Question: I want to be able to display my application in an iframe via a page tab on someone's profile, I have a local version of my application running with SSL (although it is a self assigned certificate), on 'https://localhost:443'.
When I set this url as the canvas url for the canvas page it works correctly, but as a page tab nothing is displayed. In fact upon inspecting the html where I believe the iframe should be there isn't even an iframe, and no actual request is being made to my application.
Does facebook make the request to the page tab url from their servers or something?? (as this would obviously mean you couldn't use a local version of your app). Or does it something to do with the markup my app is returning, as people on the net seem to be saying that you cannot return '<html>', '<body>' or '<head>' tags to a page tab application.
Help. Please.

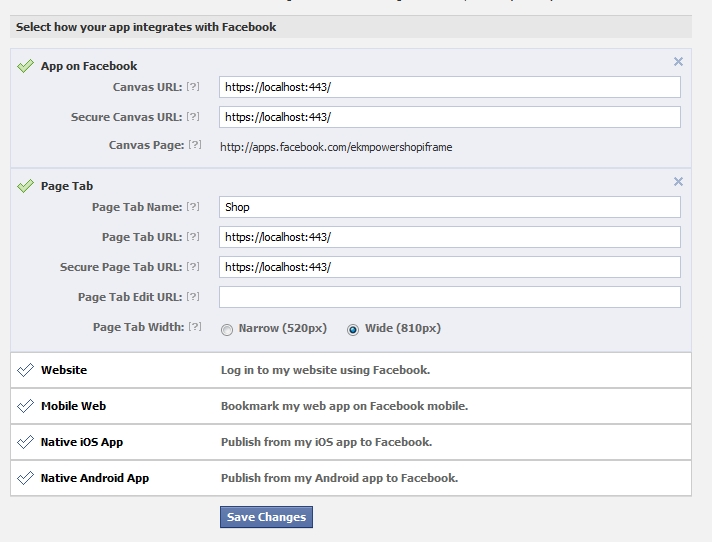
Answer: Yes this is possible by configuring "Page Tab URL" and "Secure Page Tab URL" in the application settings.
Once application is visited (both canvas and page tab) Facebook issuing 'POST' request to your app, but it's still made by the User's browser.
This seems like a bug on Facebook end, if you'll visit your application page tab while browsing Facebook over 'HTTPS' it'll work, but if you not using "Secure Facebook" the canvas isn't even requested. As a solution for development you can use Facebook over 'HTTPS' or use 'HTTP' version as "Page Tab URL".